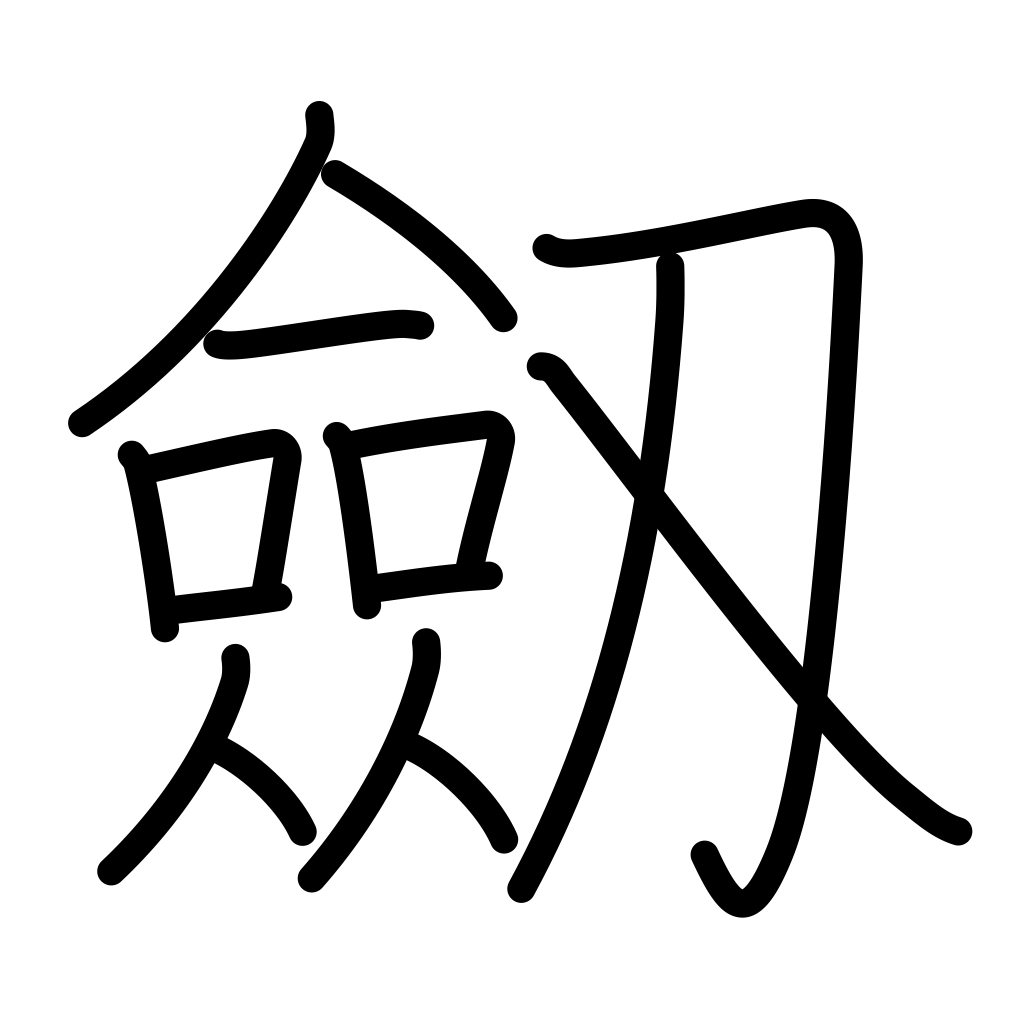
Meaning: sword